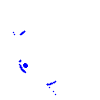
Particle: electron